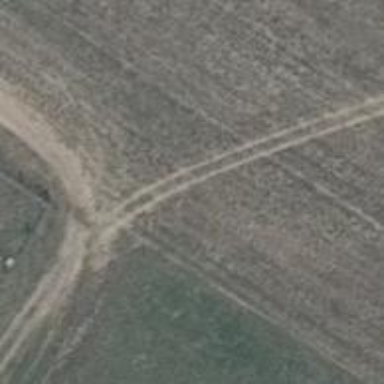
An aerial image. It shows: Track with grade 5 tracktype.